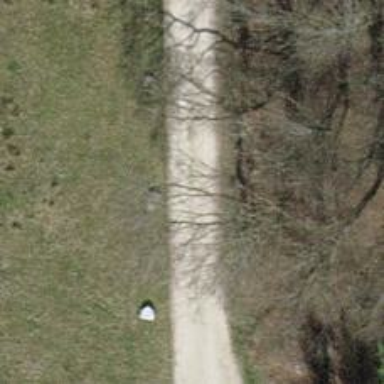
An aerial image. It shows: Track road with grade3 tracktype.